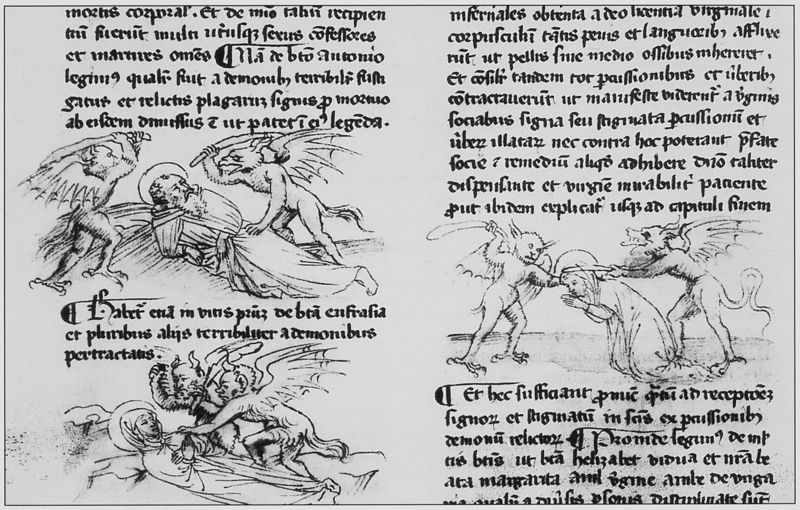
Titel: ms. 1574
Künstler: Cristoforo Cortese
Institution: Bologna, Biblioteca Universitaria
Schlagwörter: flügel, mann, weiß, frau, grau, schwarz, zeichnung, bart, falten, schwanz, schrift, liegen, spalten, gewalt, detail, liegend, schwarzweiß, schwerter, text, krallen, dämon, heiligenschein, qual, teufel, fabelwesen, mönch, heiliger, heilige, märtyrer, skizzen, maria, betend, schlagen, luzifer, heimsuchung, dämonen, zeichnungen, latein, lateinisch, prügel, buchmalerei, qualen, geisselung, betet, quälen, betetschwerter